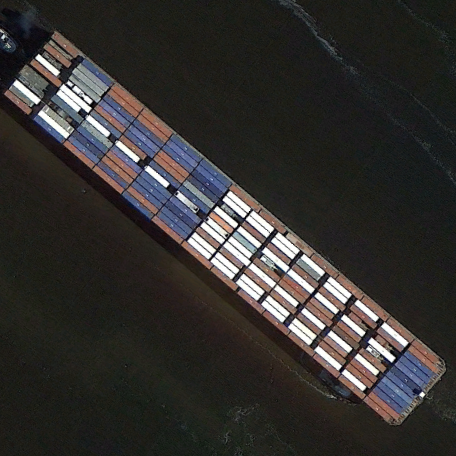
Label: Container_ship